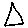
Label: triangle